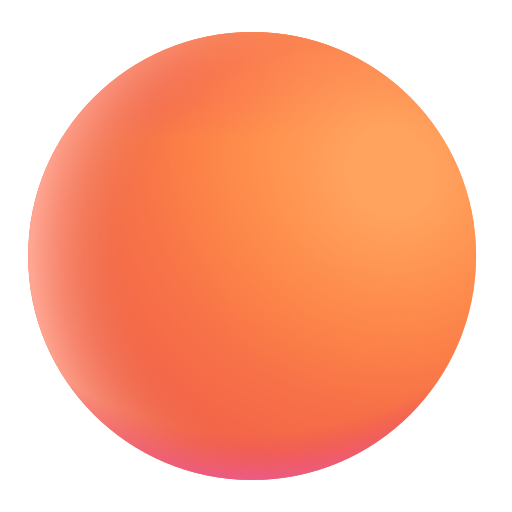
orange circle color